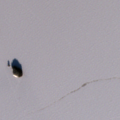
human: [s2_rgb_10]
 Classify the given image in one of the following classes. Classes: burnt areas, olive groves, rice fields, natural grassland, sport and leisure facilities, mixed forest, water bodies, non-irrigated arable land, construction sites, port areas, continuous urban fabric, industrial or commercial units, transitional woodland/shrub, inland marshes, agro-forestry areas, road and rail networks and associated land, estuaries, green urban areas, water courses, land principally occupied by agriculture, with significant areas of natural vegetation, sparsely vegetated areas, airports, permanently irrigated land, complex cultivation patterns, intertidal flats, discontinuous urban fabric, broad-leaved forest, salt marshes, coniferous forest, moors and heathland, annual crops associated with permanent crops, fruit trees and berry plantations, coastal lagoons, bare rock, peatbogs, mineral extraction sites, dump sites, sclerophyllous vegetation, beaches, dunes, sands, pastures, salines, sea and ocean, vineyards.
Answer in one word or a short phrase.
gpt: water bodies